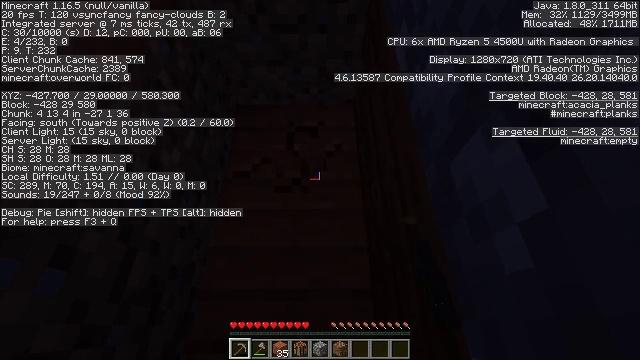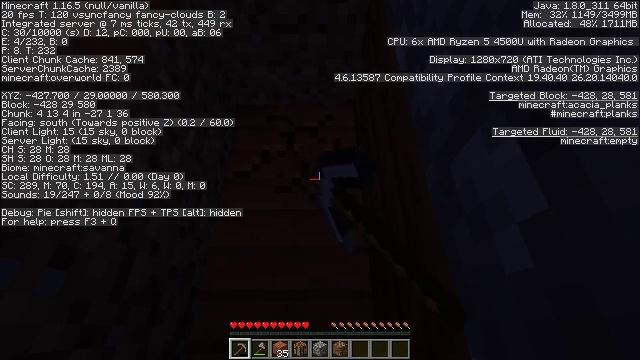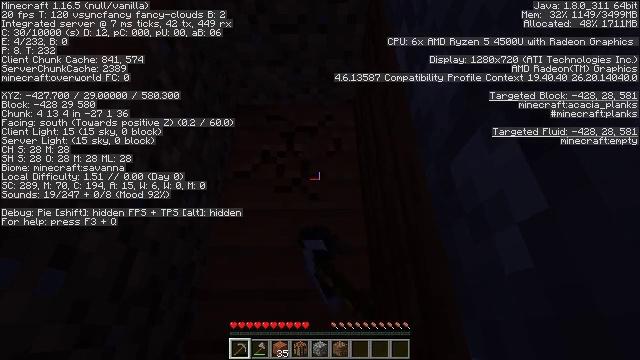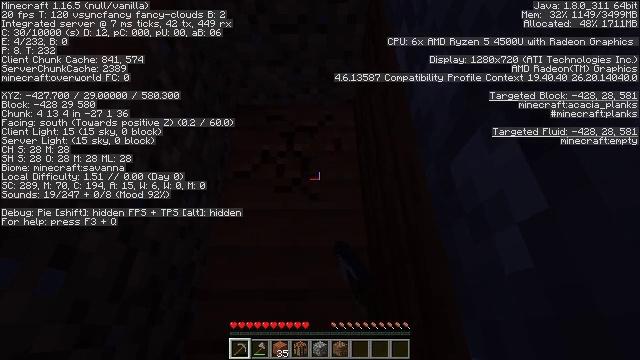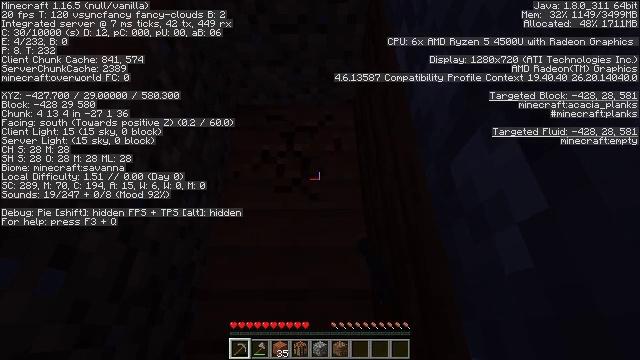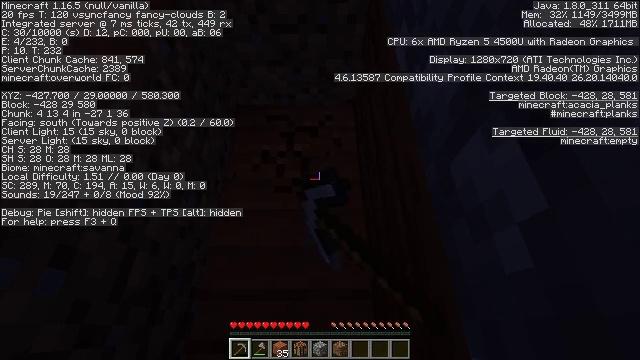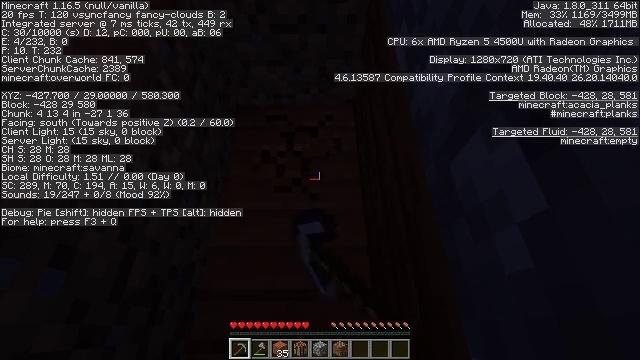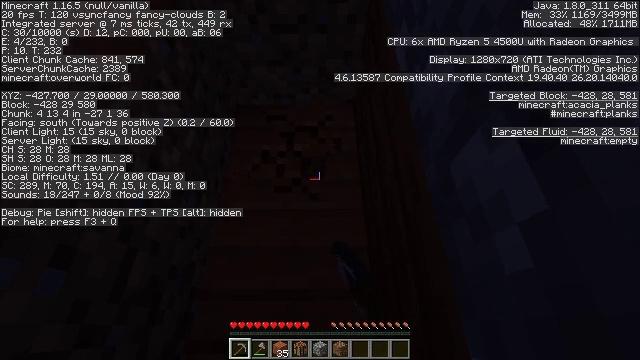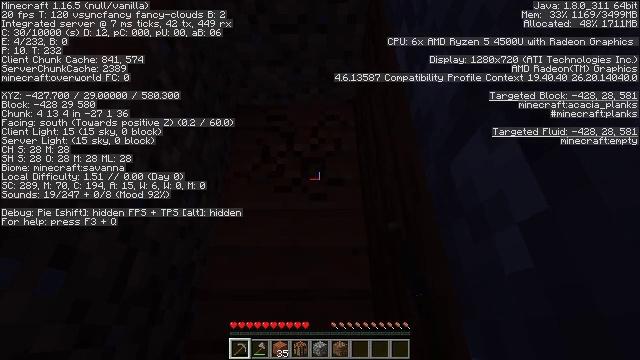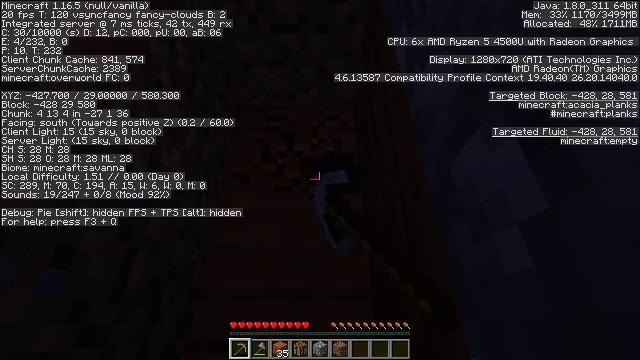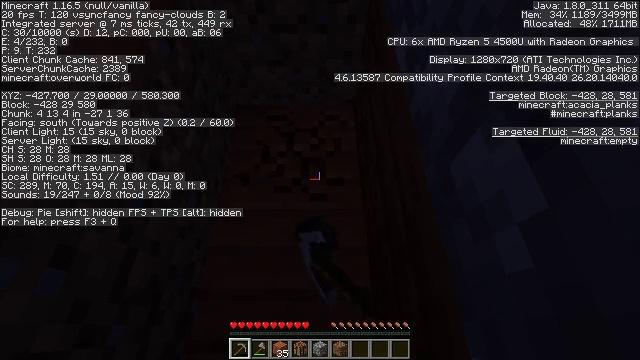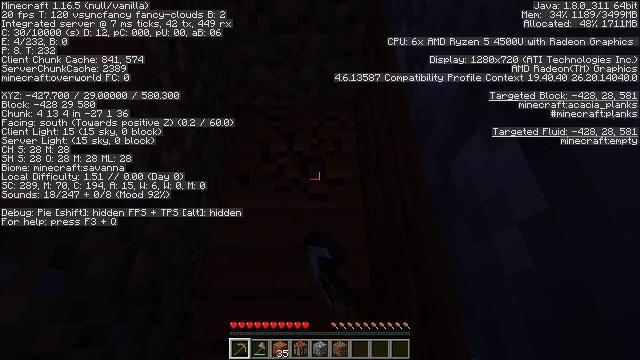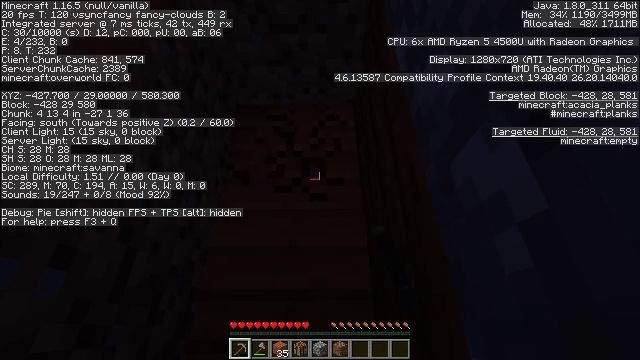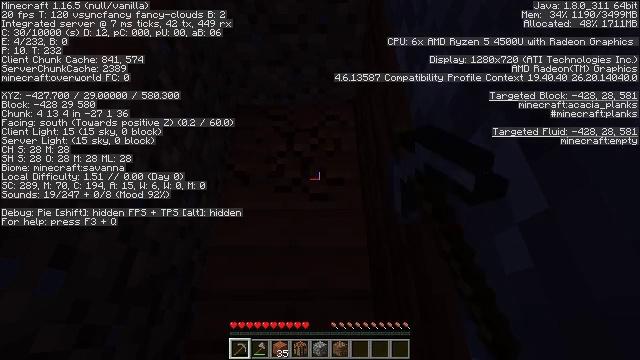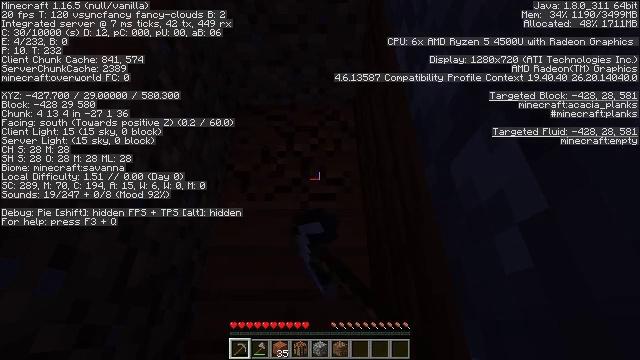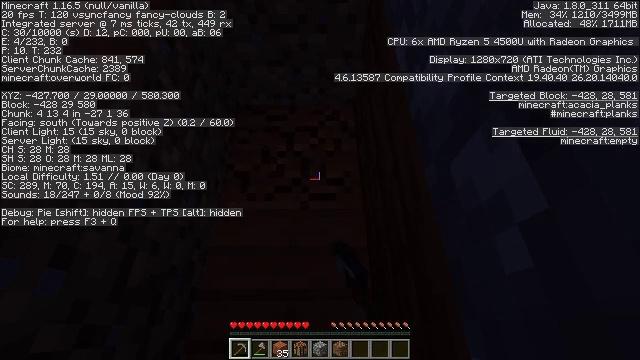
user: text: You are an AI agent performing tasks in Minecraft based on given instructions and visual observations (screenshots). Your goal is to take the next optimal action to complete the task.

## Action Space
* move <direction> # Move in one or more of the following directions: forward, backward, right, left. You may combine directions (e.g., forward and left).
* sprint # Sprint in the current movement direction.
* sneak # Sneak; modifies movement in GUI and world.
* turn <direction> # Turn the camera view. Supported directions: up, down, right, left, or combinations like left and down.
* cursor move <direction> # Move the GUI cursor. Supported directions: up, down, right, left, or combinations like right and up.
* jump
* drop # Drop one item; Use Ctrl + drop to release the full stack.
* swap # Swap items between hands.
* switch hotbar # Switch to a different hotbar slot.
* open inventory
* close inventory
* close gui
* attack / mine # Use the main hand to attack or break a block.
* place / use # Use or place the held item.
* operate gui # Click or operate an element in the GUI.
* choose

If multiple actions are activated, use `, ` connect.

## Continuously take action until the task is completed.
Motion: motion action
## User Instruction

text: Gather some acacia planks.
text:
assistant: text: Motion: attack / mine
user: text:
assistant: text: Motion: attack / mine
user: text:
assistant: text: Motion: attack / mine
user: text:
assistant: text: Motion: attack / mine
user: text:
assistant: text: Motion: attack / mine
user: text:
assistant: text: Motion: attack / mine
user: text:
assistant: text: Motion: attack / mine
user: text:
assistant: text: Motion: attack / mine
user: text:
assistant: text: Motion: attack / mine
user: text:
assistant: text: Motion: attack / mine
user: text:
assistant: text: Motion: attack / mine
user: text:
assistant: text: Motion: attack / mine
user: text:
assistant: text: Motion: attack / mine
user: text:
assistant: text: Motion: attack / mine
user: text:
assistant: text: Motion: attack / mine
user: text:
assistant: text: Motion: attack / mine
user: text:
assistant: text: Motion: attack / mine
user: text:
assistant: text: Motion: attack / mine
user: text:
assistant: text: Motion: attack / mine
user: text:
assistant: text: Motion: attack / mine
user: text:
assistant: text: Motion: attack / mine
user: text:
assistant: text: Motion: attack / mine
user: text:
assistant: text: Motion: attack / mine
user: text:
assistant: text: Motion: attack / mine
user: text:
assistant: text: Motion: attack / mine